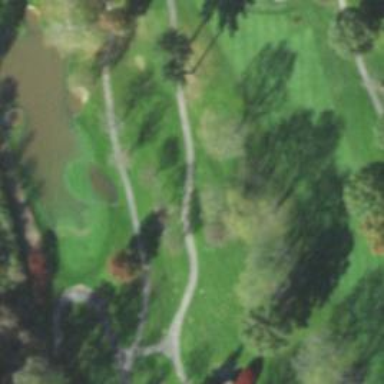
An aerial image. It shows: Pathway for golfing.